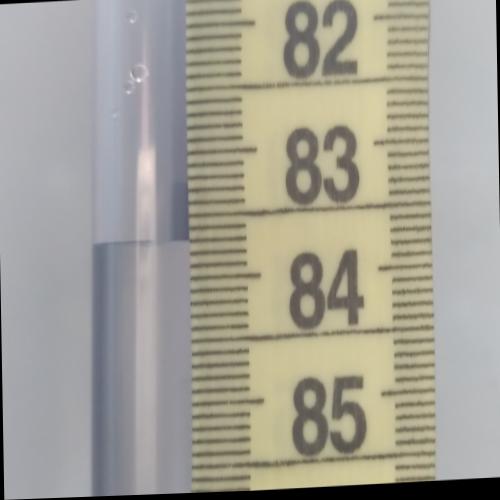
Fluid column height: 83.7 cm